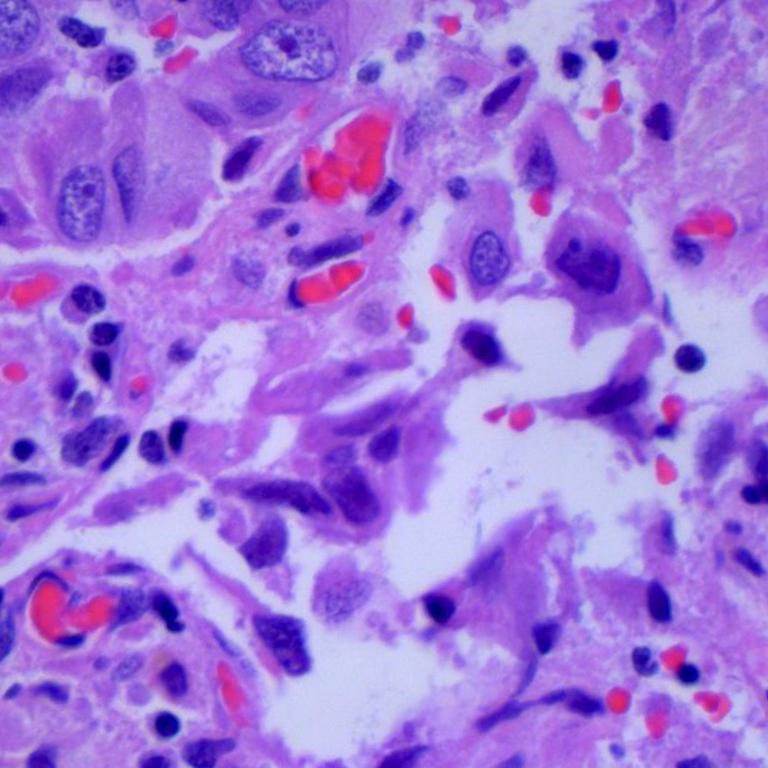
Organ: lung
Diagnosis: adenocarcinomas